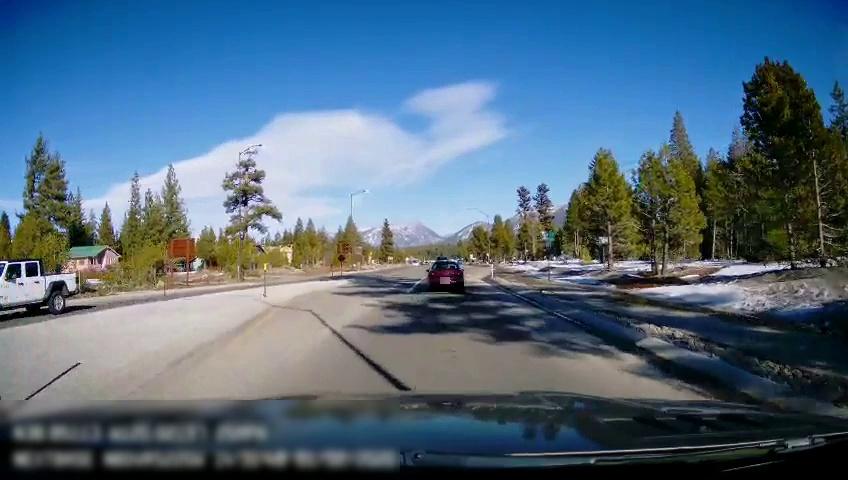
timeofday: Day
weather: Sunny
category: Drivable Space
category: Vehicles | Car
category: Vehicles | SUV
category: Vehicles | Truck
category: Lanes | Current Lane
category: Traffic | Signs